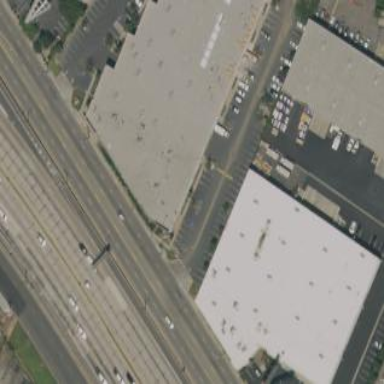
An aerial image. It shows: Warehouse.